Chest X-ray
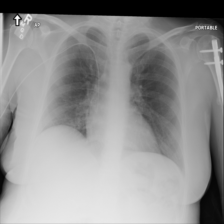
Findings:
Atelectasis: negative
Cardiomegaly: negative
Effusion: negative
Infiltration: negative
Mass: negative
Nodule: negative
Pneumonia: negative
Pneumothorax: negative
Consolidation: negative
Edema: negative
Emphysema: negative
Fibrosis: negative
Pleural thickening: negative
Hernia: negative